Question: I'm following many blog/StackOv posts to make this. Still I get blue lines. And my vedlegg folder is deleted.
I'm using MSBuild for publishing from command line.

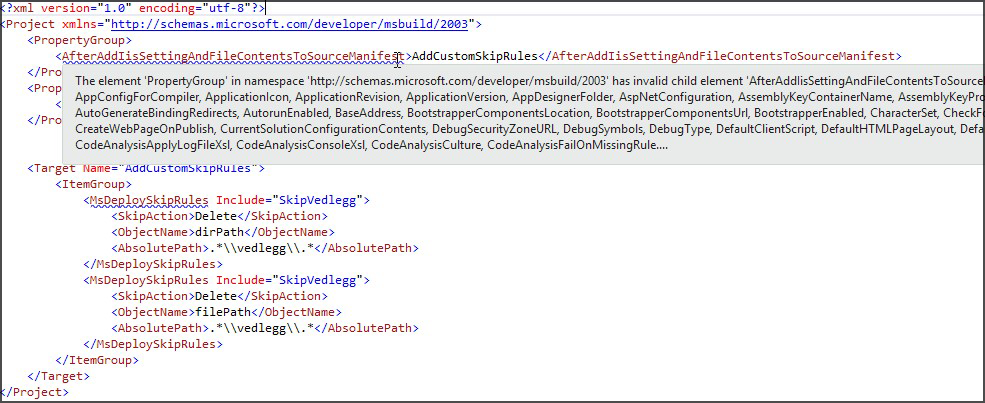
Answer: In most cases you can safely ignore squiggly lines in MSBuild file. The XSD files that Visual Studio uses for MSBuild only support subset of MSBuild syntactical expressions. Most of the properties, groups and metadata for standard targets are reflected there, but not any custom build elements.
You can interpret the squigglies as anything that is outside of standard MSBuild properties and tasks. I also notices in many cases even standard tasks and properties are not present in XML schema for MSBuild files supplied by Microsoft, which is an obvious bug, but there is very little useful you can get from those XSD files anyway.